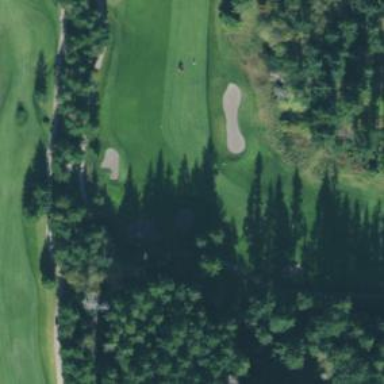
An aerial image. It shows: Golf hole.